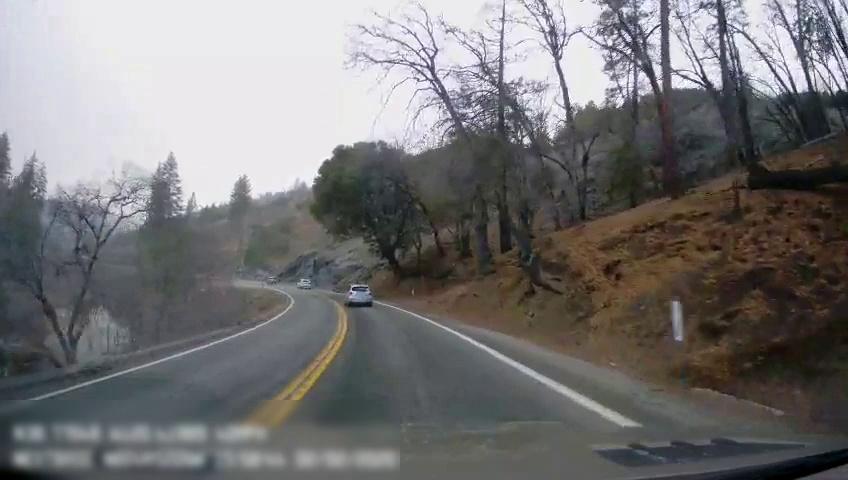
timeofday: Day
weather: Cloudy
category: Drivable Space
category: Vehicles | Car
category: Vehicles | SUV
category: Lanes | Current Lane
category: Lanes | Current Lane
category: Lanes | Opposite Lane